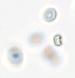
Label: Phaeocystis